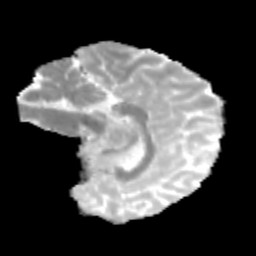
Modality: MD
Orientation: sagittal
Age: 14
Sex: female
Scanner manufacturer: siemens
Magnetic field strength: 3 T
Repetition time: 3.8 s
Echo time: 0.07 s